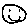
Label: smiley face